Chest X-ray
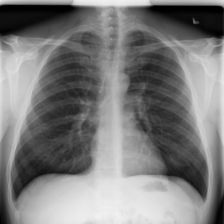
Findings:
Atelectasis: negative
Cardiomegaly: negative
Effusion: negative
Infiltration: negative
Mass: negative
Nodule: negative
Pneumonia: negative
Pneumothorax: negative
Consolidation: negative
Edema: negative
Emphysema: negative
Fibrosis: negative
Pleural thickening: negative
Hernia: negative